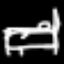
Label: bed